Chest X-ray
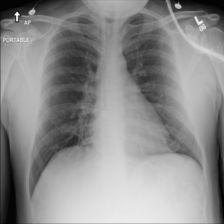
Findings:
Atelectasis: negative
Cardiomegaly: negative
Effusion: negative
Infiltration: negative
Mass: negative
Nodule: negative
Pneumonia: negative
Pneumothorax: negative
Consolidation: negative
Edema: negative
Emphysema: negative
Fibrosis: negative
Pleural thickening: negative
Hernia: negative